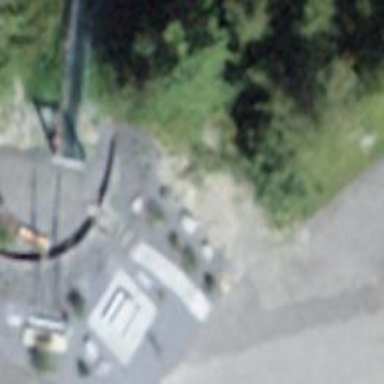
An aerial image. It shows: Stone steps along the road.